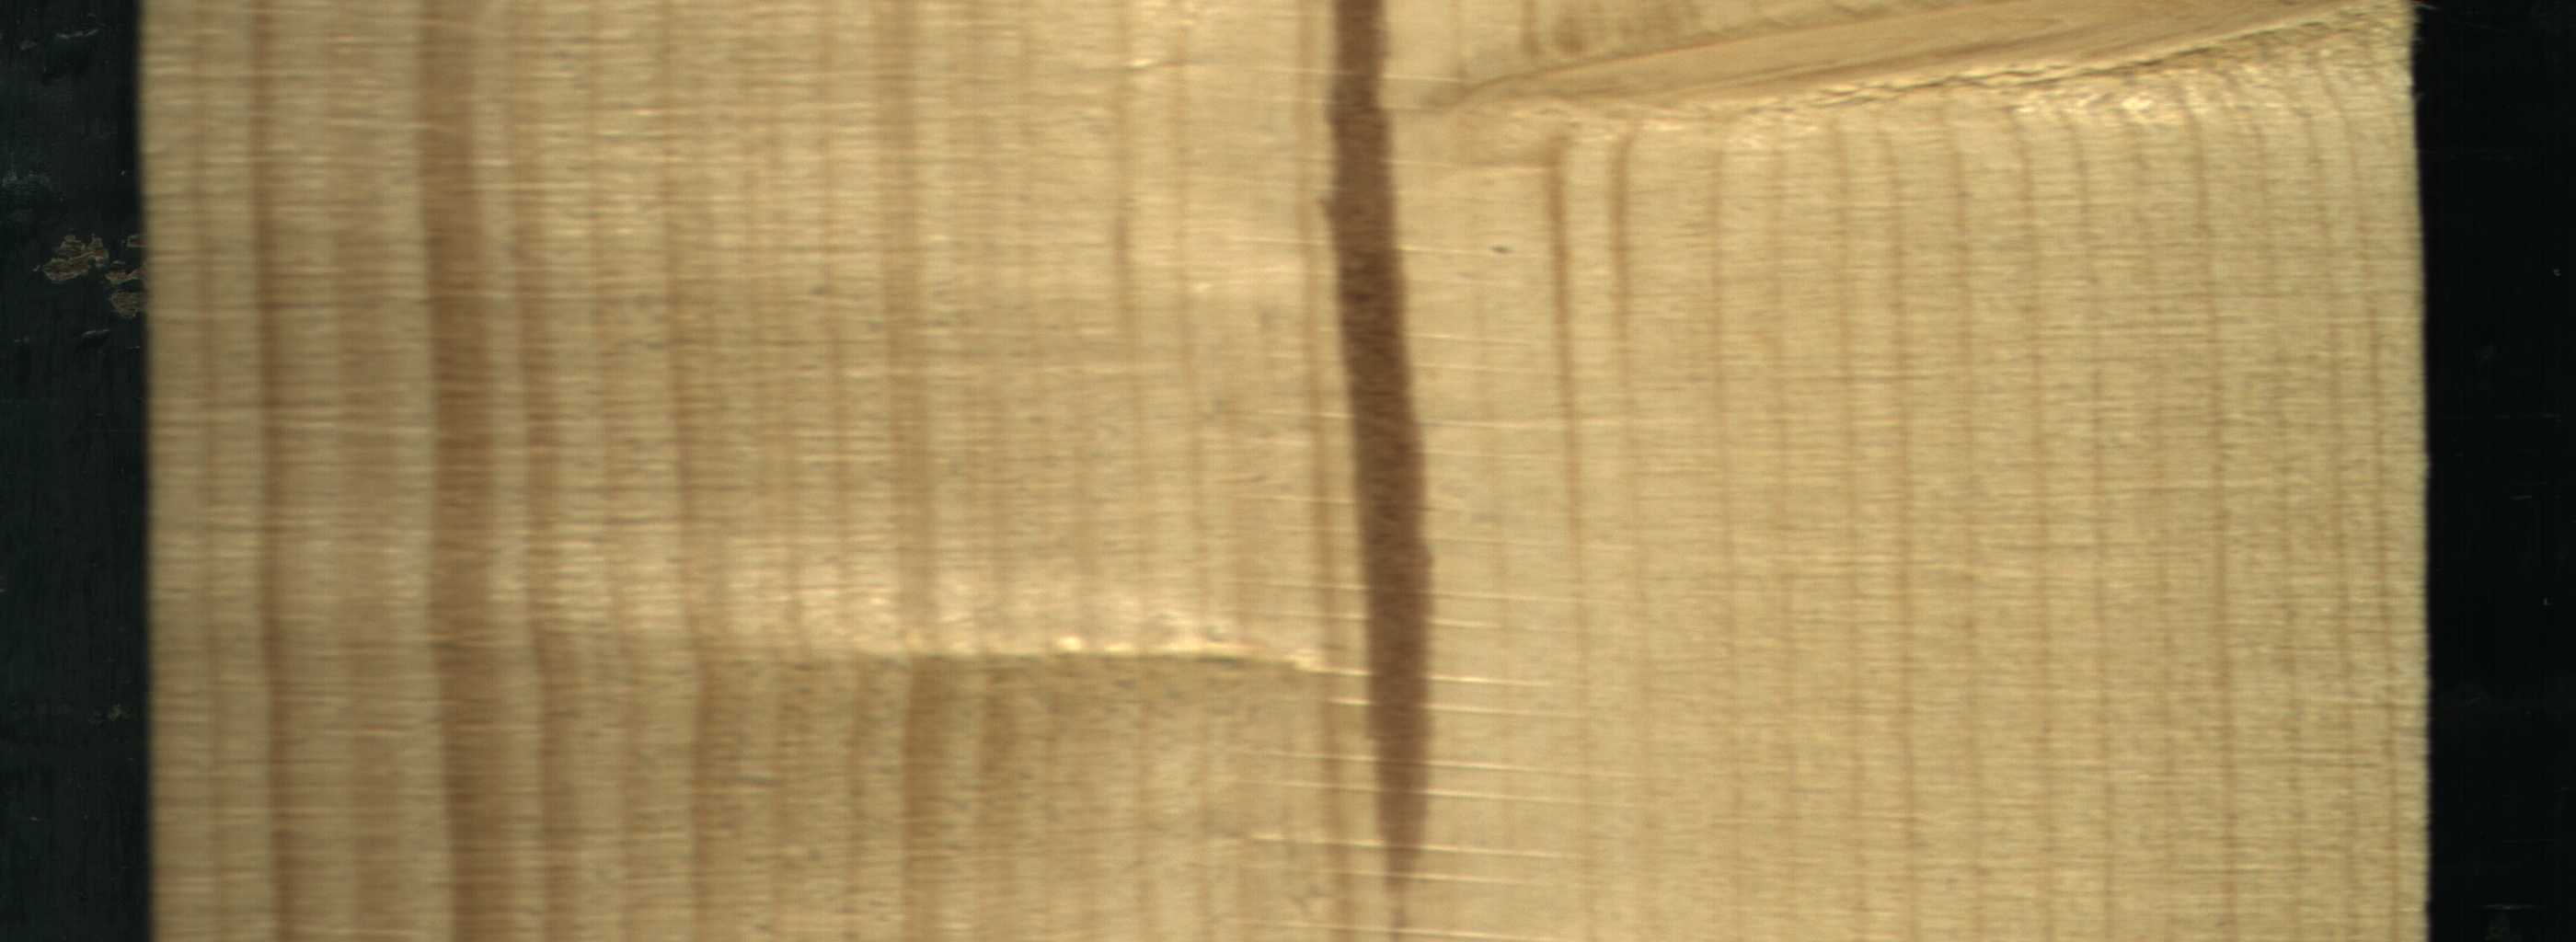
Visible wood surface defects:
Marrow
Live_Knot